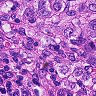
Metastatic tissue present: yes